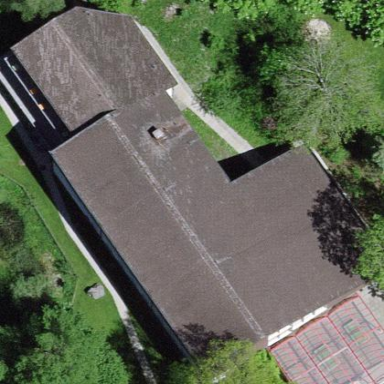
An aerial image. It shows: School building.